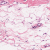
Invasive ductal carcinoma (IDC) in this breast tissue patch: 0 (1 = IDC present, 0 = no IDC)